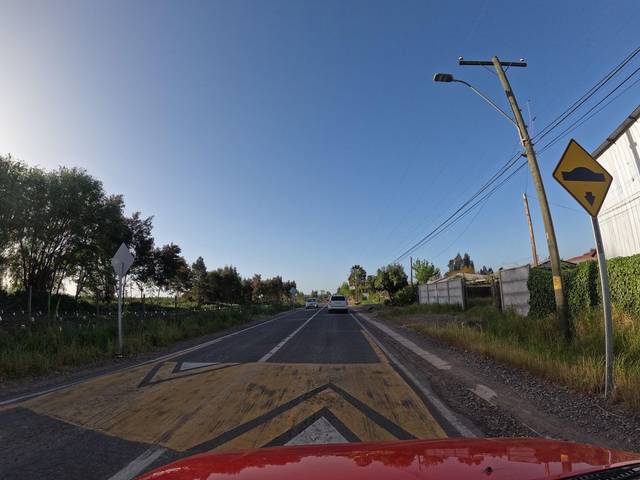
Region: Chile
Coordinates: -34.551, -71.378